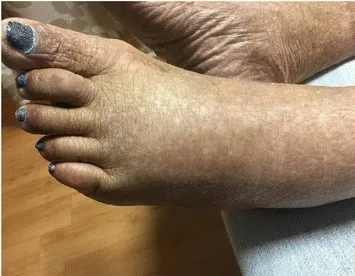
Clinical image left foot.
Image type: medical_photograph (skin_photograph)